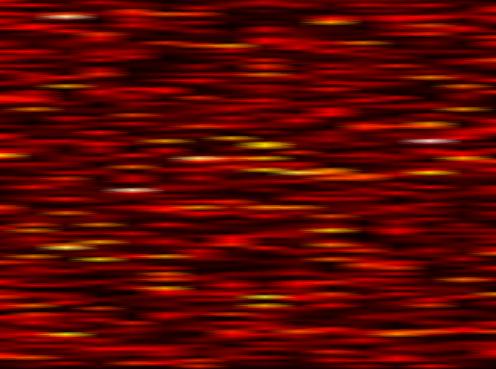
Label: FOFDM